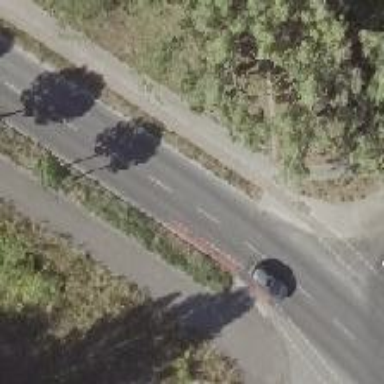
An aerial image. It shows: Secondary road with asphalt surface. There are separate sidewalks on both sides with lane markings.